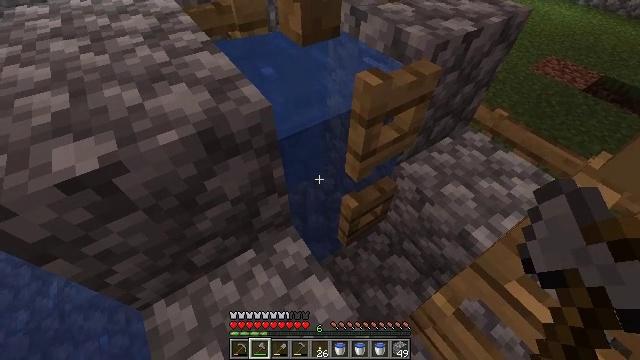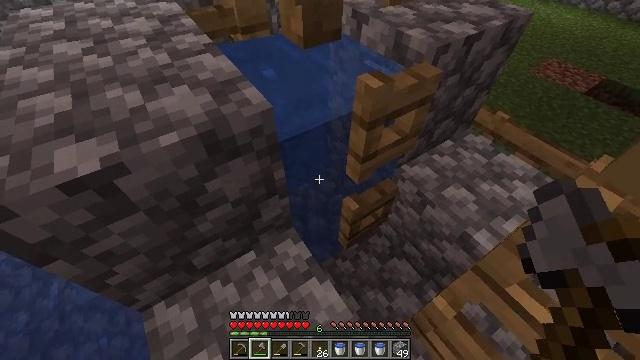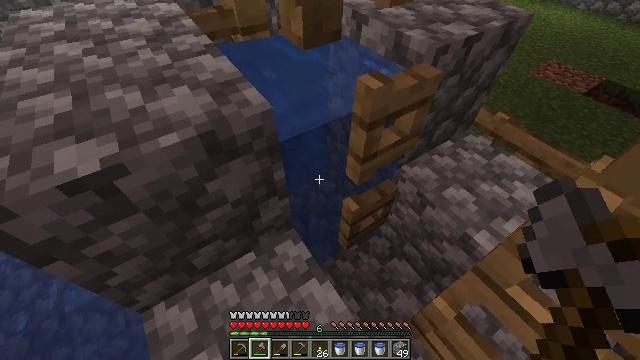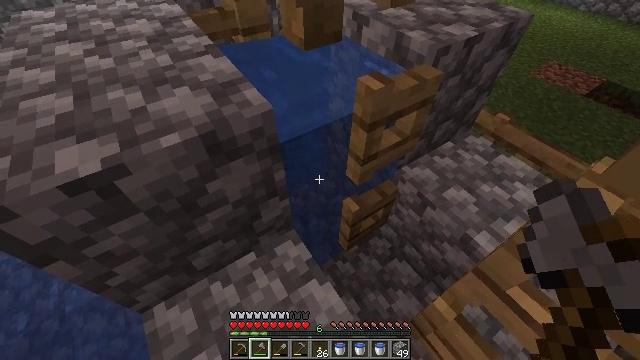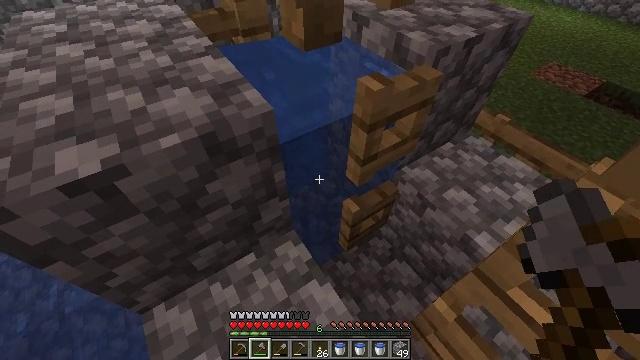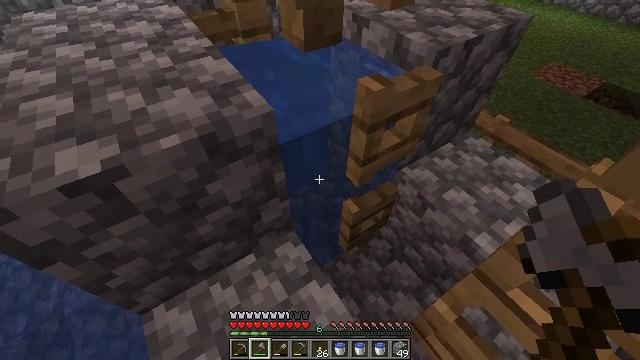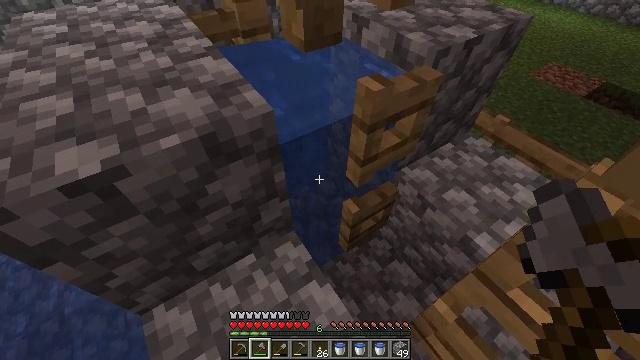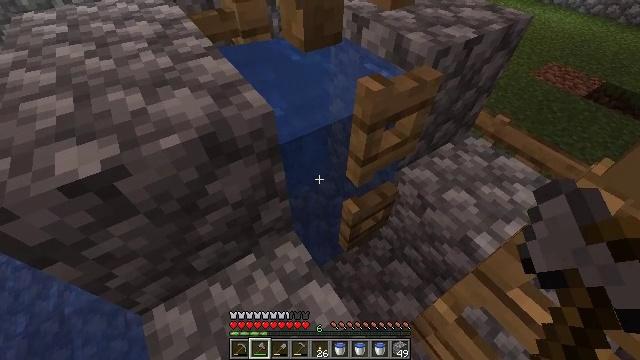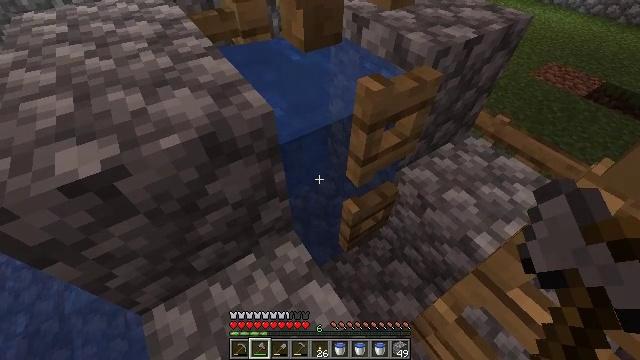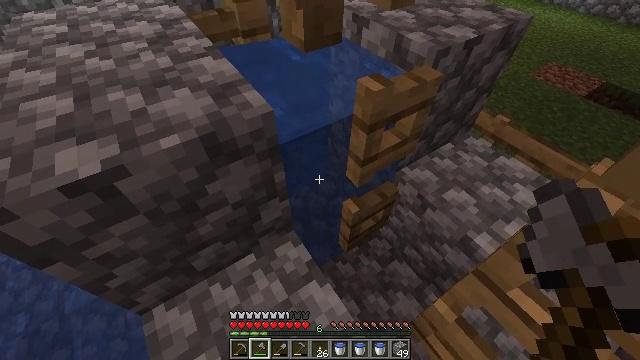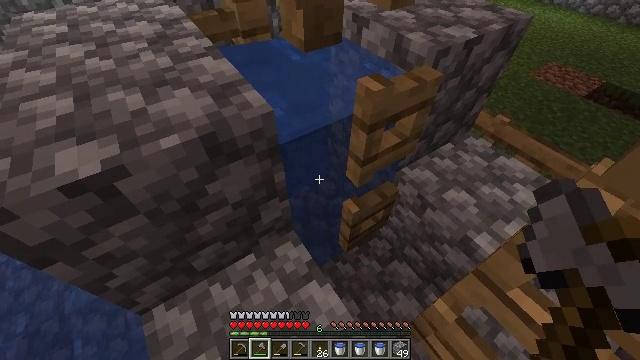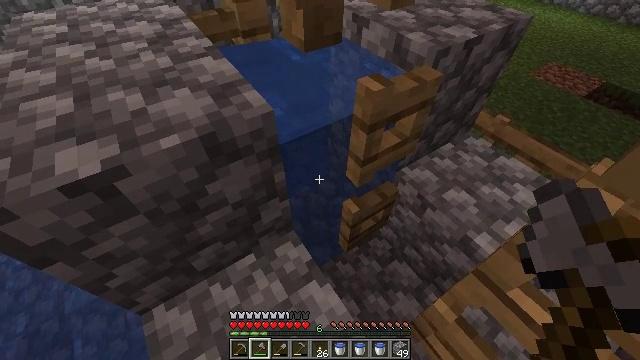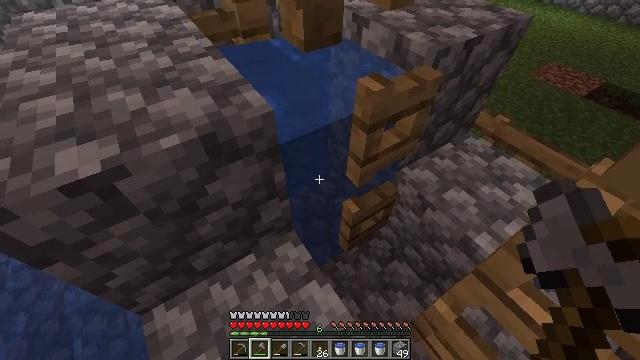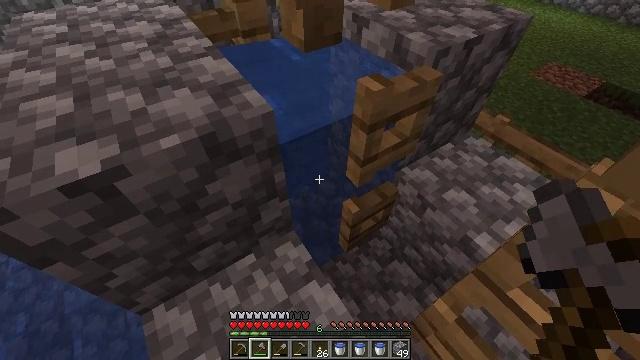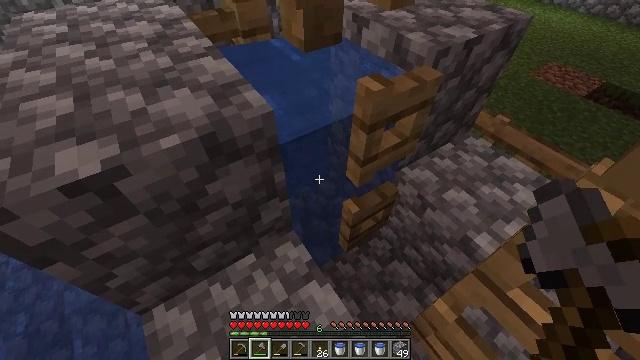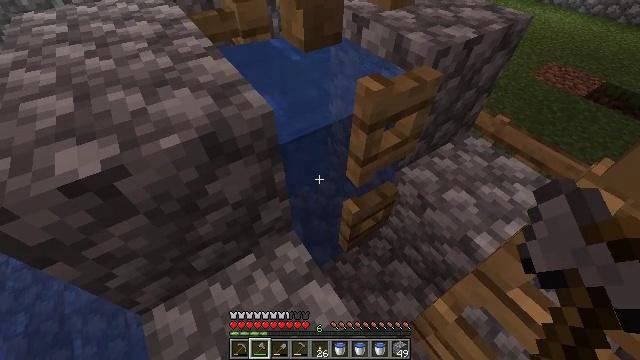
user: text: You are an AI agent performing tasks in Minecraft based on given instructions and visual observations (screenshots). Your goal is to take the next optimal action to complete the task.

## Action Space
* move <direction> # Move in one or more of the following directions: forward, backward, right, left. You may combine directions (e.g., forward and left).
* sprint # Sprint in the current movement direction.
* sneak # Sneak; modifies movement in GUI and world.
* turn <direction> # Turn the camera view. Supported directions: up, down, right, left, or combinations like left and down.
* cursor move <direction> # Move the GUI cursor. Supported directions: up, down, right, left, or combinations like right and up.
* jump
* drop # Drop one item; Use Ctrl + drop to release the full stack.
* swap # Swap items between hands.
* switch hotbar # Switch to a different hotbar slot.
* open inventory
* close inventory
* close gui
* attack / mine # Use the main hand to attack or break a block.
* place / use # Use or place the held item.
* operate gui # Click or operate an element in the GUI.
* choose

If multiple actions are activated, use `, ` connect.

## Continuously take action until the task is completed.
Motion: motion action
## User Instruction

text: Break down the oak fence.
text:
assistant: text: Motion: no_op
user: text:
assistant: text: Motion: no_op
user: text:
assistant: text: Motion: no_op
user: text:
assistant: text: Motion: no_op
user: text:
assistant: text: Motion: no_op
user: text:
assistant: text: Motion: no_op
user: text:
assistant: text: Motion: no_op
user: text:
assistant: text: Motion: no_op
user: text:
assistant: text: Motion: no_op
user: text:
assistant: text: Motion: no_op
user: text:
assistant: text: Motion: no_op
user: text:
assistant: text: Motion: no_op
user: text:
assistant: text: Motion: no_op
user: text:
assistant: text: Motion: no_op
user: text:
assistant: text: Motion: no_op
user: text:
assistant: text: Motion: no_op
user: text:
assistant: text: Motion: no_op
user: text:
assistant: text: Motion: no_op
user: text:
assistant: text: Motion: no_op
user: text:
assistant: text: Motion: no_op
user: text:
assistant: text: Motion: no_op
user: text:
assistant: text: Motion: no_op
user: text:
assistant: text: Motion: switch to hotbar 9
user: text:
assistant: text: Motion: switch to hotbar 9
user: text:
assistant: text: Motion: switch to hotbar 9
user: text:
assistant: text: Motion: no_op
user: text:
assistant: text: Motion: no_op
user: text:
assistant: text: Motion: no_op
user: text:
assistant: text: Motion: use / place
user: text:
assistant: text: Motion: use / place